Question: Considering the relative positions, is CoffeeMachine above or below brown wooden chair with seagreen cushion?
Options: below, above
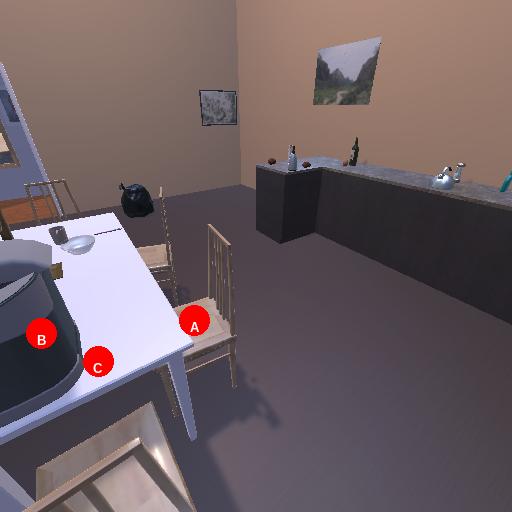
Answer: below